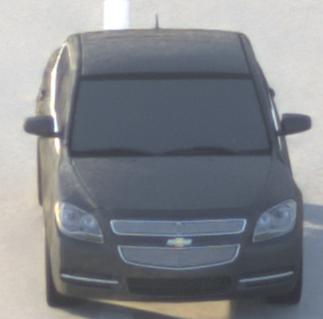
Make: Chevrolet
Model: Malibu 2.4
Detailed model: Malibu
Model produced from: 2012/07
Model produced until: 2014/08
Doors: 4
Color: gray
Road condition: dry road
Daytime: sunrise or sunset
Contrast: low contrast